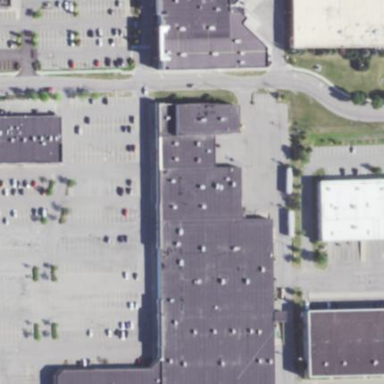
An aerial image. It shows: Retail building.